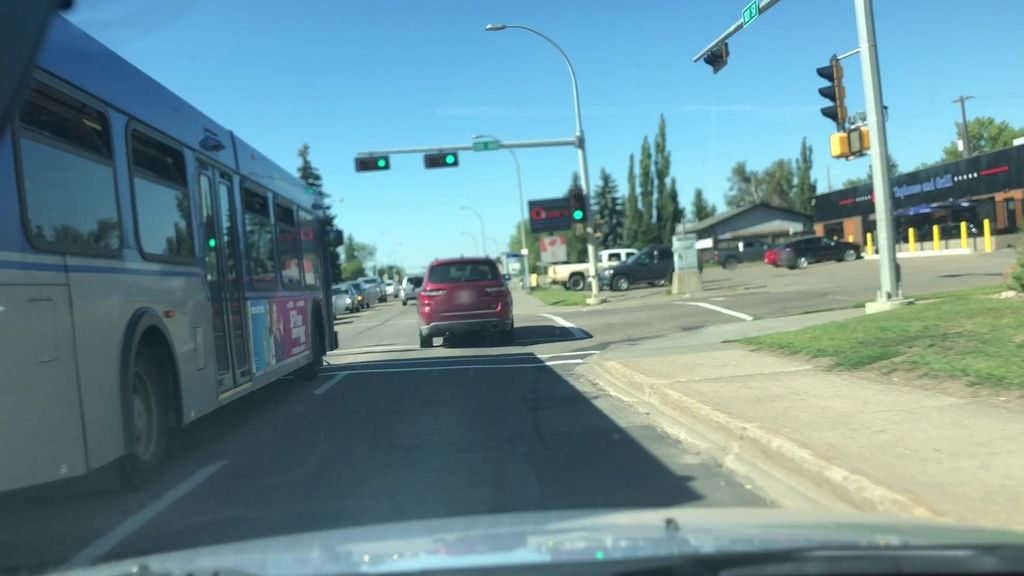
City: edmonton